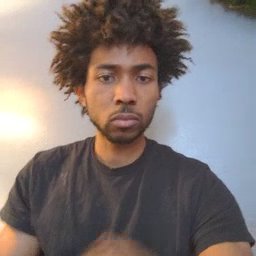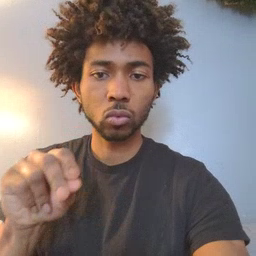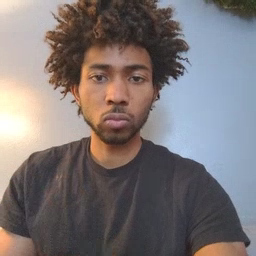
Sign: no